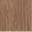
Piece: xx